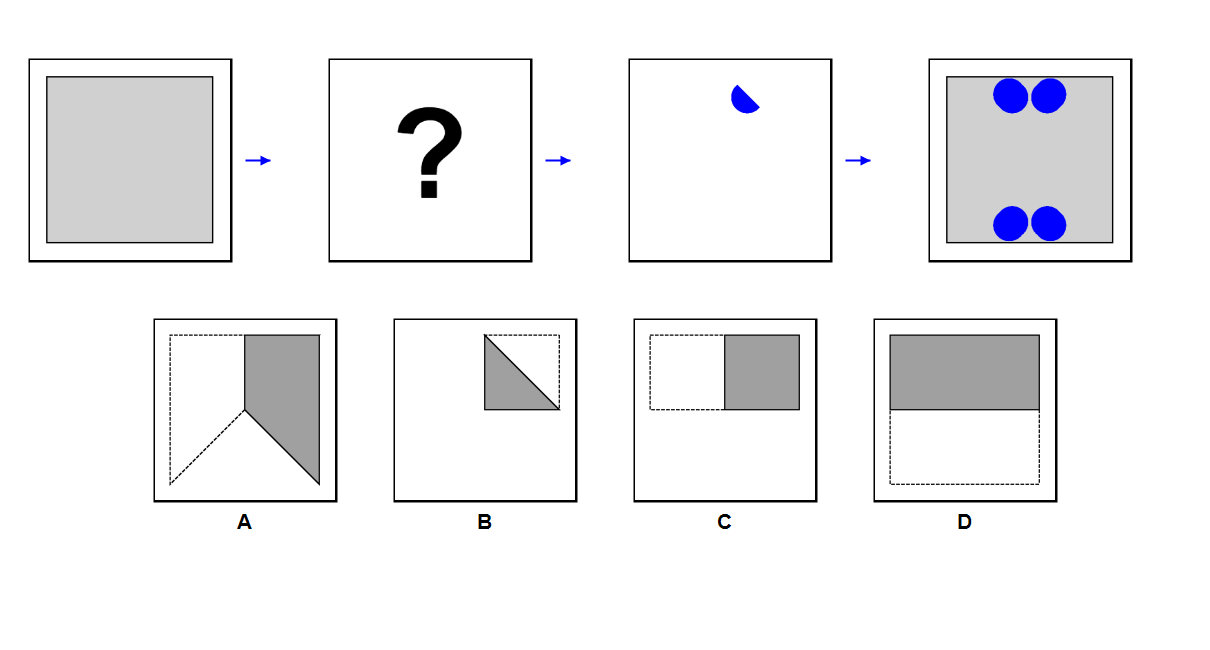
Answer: A